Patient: sex F, age 54
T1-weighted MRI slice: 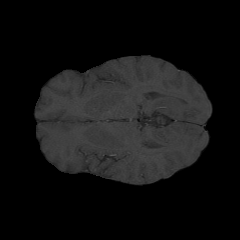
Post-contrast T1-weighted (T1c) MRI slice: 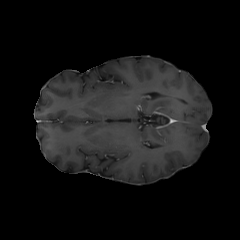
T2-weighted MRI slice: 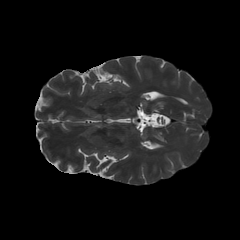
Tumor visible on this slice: no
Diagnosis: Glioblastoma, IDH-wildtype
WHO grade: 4